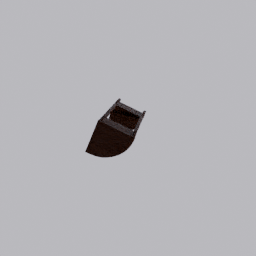
Label: furniture